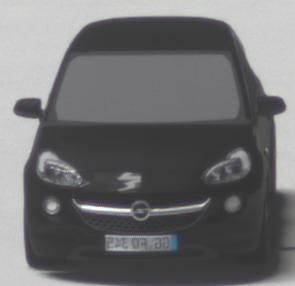
Make: Opel
Model: ADAM 1.2
Detailed model: ADAM
Model produced from: 2013/01
Model produced until: 2014/11
Doors: 3
Color: black
Road condition: dry road
Daytime: not specified
Contrast: high contrast